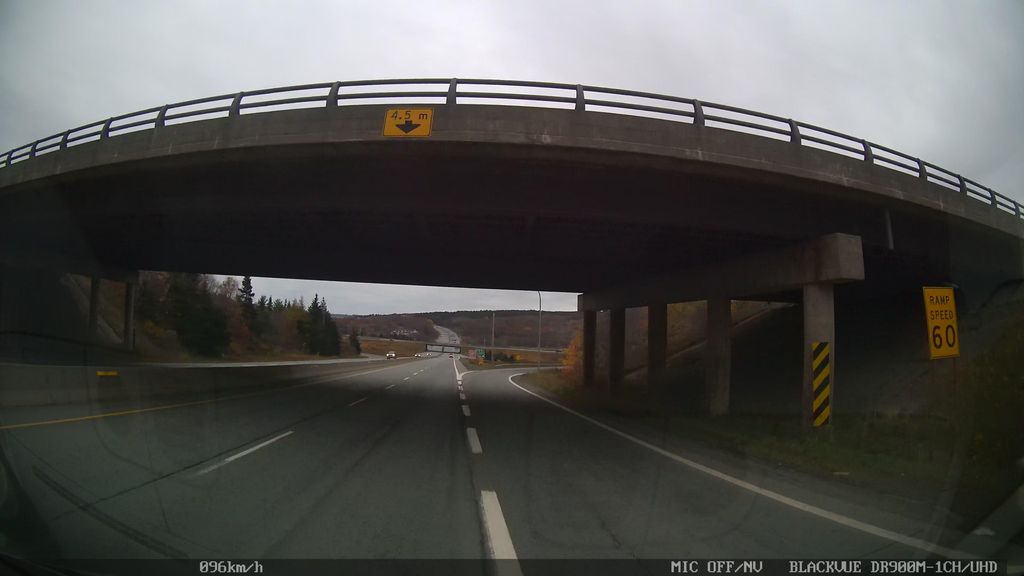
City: halifax